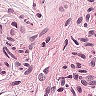
Metastatic tissue present: yes